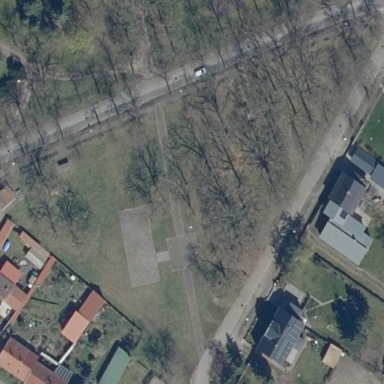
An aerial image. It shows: Park.